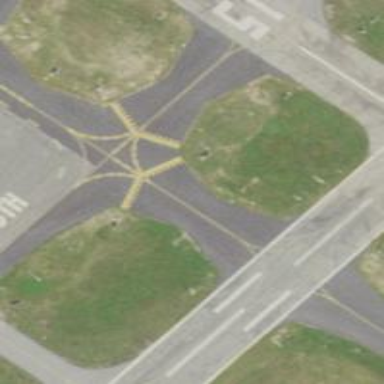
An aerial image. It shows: Image of taxiway at airport.